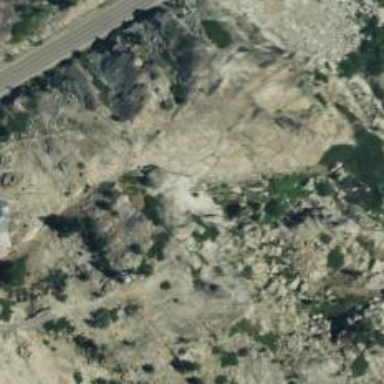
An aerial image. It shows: Cliff in nature.